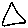
Label: triangle